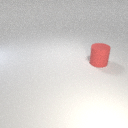
large red rubber cylinder